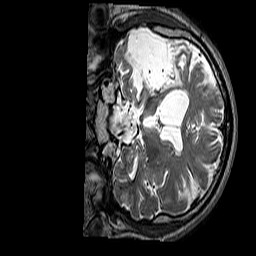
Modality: T2w
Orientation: coronal
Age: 54
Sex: male
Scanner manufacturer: siemens
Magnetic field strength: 3 T
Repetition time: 3.2 s
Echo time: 0.212 s